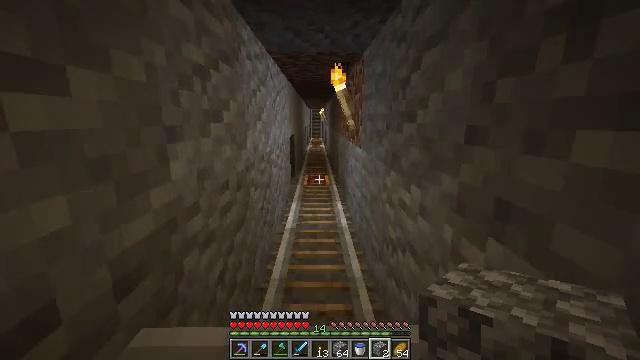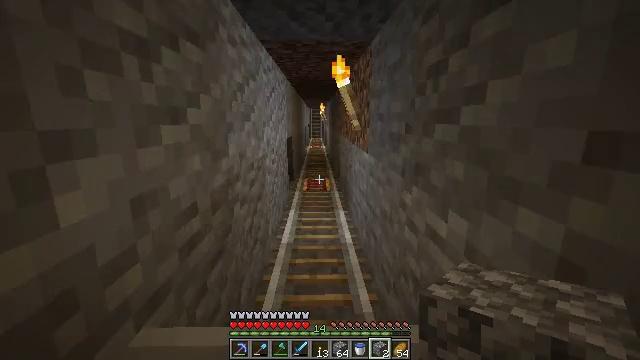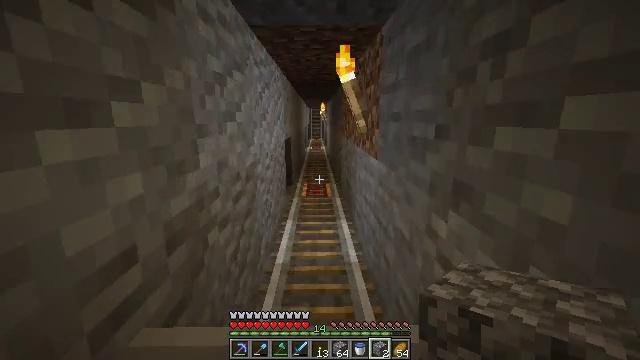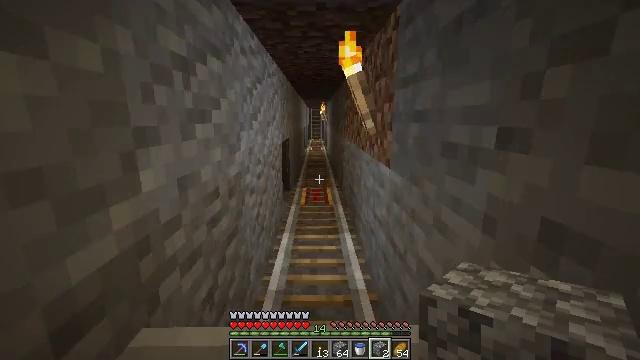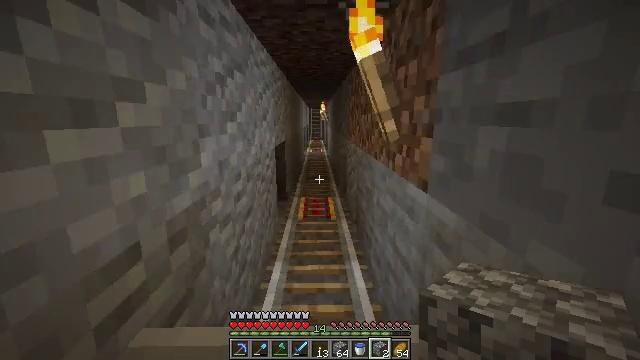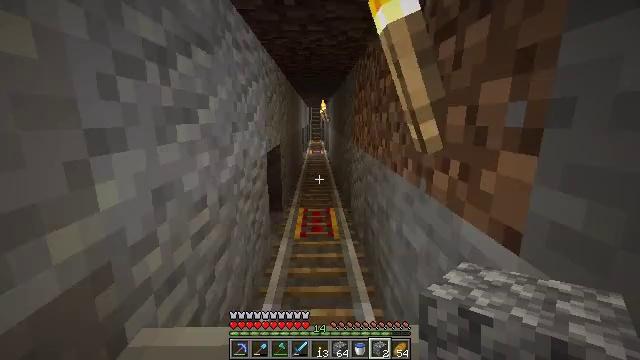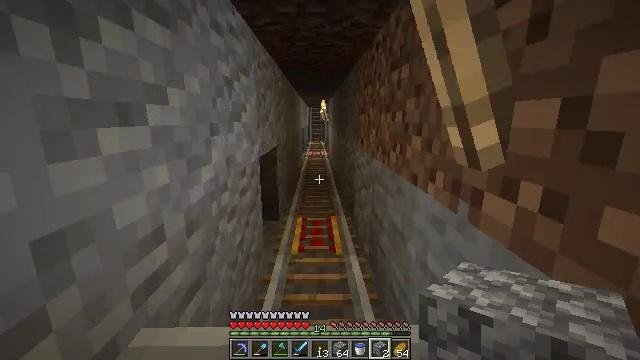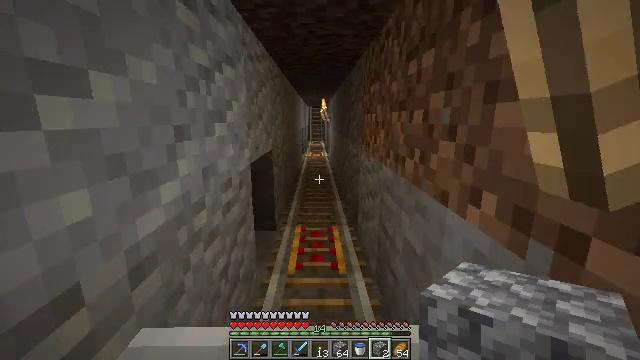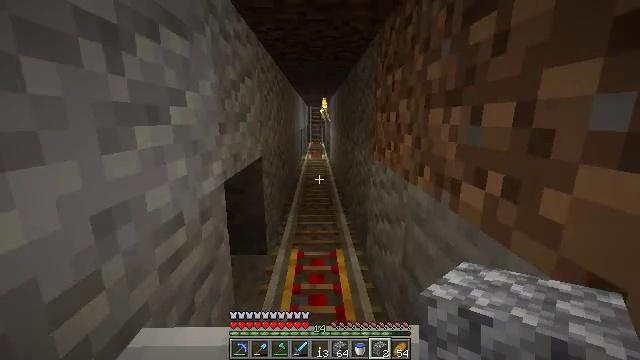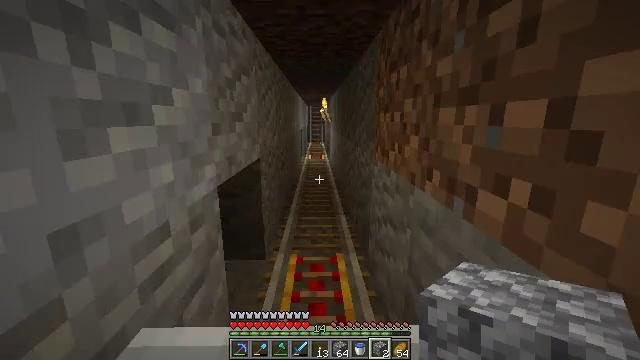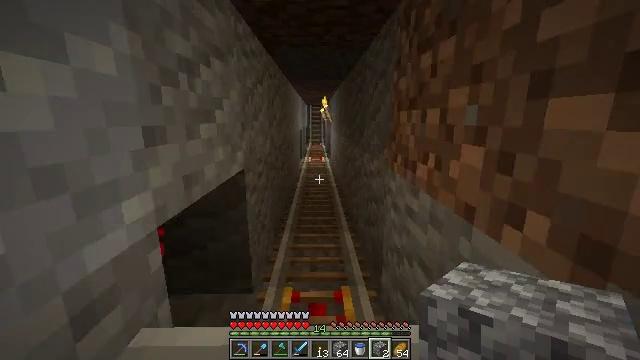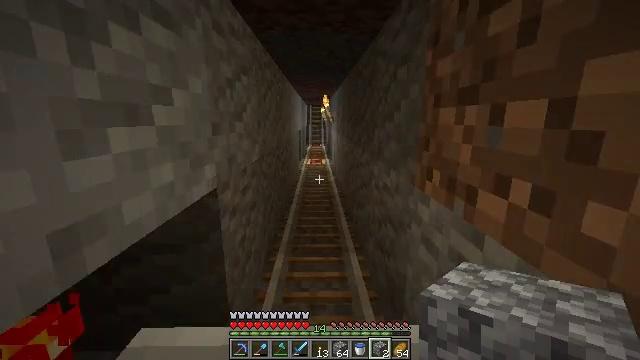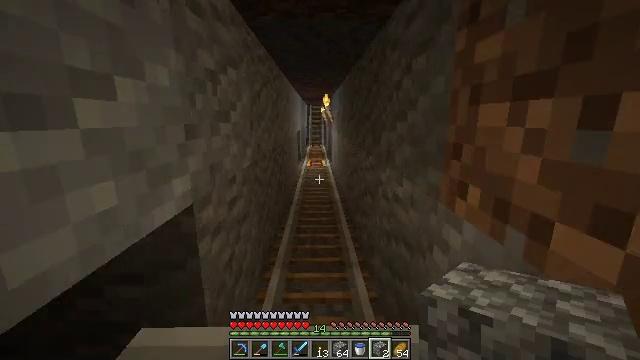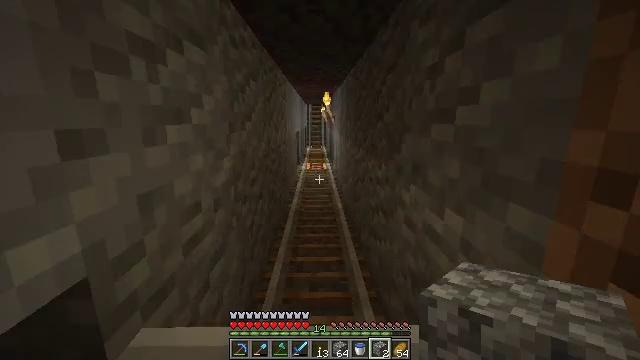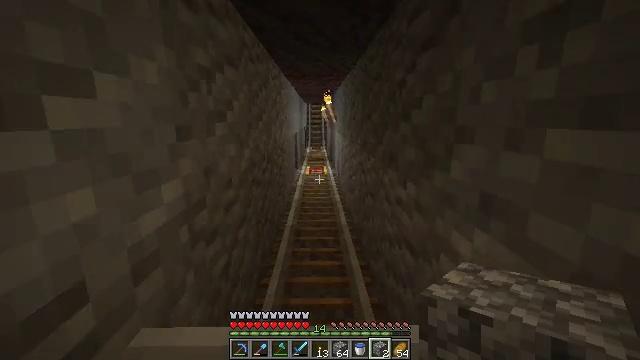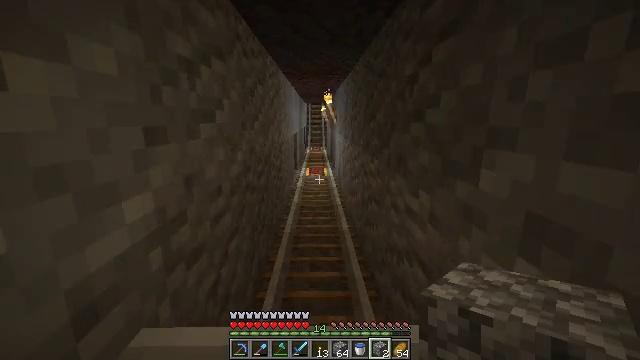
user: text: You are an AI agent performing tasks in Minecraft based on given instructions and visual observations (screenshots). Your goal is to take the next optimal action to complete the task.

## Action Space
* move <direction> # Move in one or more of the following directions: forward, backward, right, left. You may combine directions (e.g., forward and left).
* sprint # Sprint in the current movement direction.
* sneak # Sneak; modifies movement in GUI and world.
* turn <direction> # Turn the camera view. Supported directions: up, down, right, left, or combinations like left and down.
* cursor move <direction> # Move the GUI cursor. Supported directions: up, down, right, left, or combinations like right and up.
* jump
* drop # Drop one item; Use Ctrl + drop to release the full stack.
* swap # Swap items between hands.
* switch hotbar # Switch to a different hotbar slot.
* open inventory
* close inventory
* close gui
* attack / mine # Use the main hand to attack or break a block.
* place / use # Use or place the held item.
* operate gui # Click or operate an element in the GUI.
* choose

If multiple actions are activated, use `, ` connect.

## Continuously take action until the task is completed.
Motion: motion action
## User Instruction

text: Remove an iron nugget from the inventory.
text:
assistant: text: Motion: no_op
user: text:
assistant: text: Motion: no_op
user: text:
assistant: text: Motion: no_op
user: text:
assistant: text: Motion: no_op
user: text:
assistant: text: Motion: no_op
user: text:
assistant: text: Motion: no_op
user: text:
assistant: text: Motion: no_op
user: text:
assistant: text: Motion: no_op
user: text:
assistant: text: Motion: no_op
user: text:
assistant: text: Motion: no_op
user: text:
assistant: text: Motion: no_op
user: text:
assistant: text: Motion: no_op
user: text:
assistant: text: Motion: no_op
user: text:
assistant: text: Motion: no_op
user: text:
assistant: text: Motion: no_op
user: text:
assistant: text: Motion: no_op
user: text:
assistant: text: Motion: no_op
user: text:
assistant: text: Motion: no_op
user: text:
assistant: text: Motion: no_op
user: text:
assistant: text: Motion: no_op
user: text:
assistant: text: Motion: no_op
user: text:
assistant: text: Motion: no_op
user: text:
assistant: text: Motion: no_op
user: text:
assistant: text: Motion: no_op
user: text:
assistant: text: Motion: no_op
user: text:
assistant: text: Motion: no_op
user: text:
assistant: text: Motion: no_op
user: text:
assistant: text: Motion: no_op
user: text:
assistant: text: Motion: no_op
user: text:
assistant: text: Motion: no_op